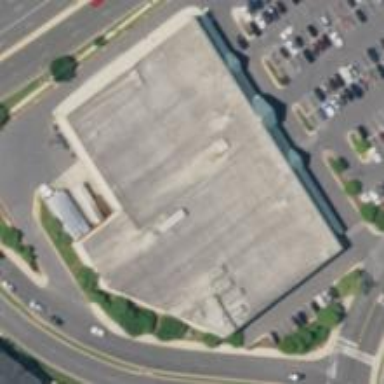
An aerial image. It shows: Supermarket.